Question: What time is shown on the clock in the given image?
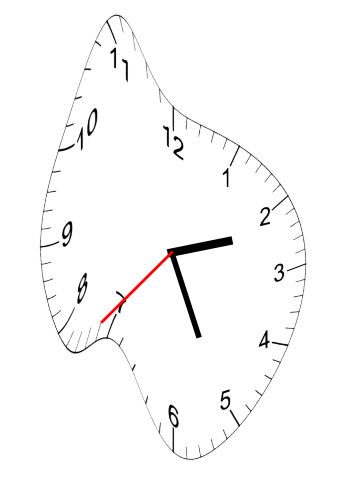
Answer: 02:25:37